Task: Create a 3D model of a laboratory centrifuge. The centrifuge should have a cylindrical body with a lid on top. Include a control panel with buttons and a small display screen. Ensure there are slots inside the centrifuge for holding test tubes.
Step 600:
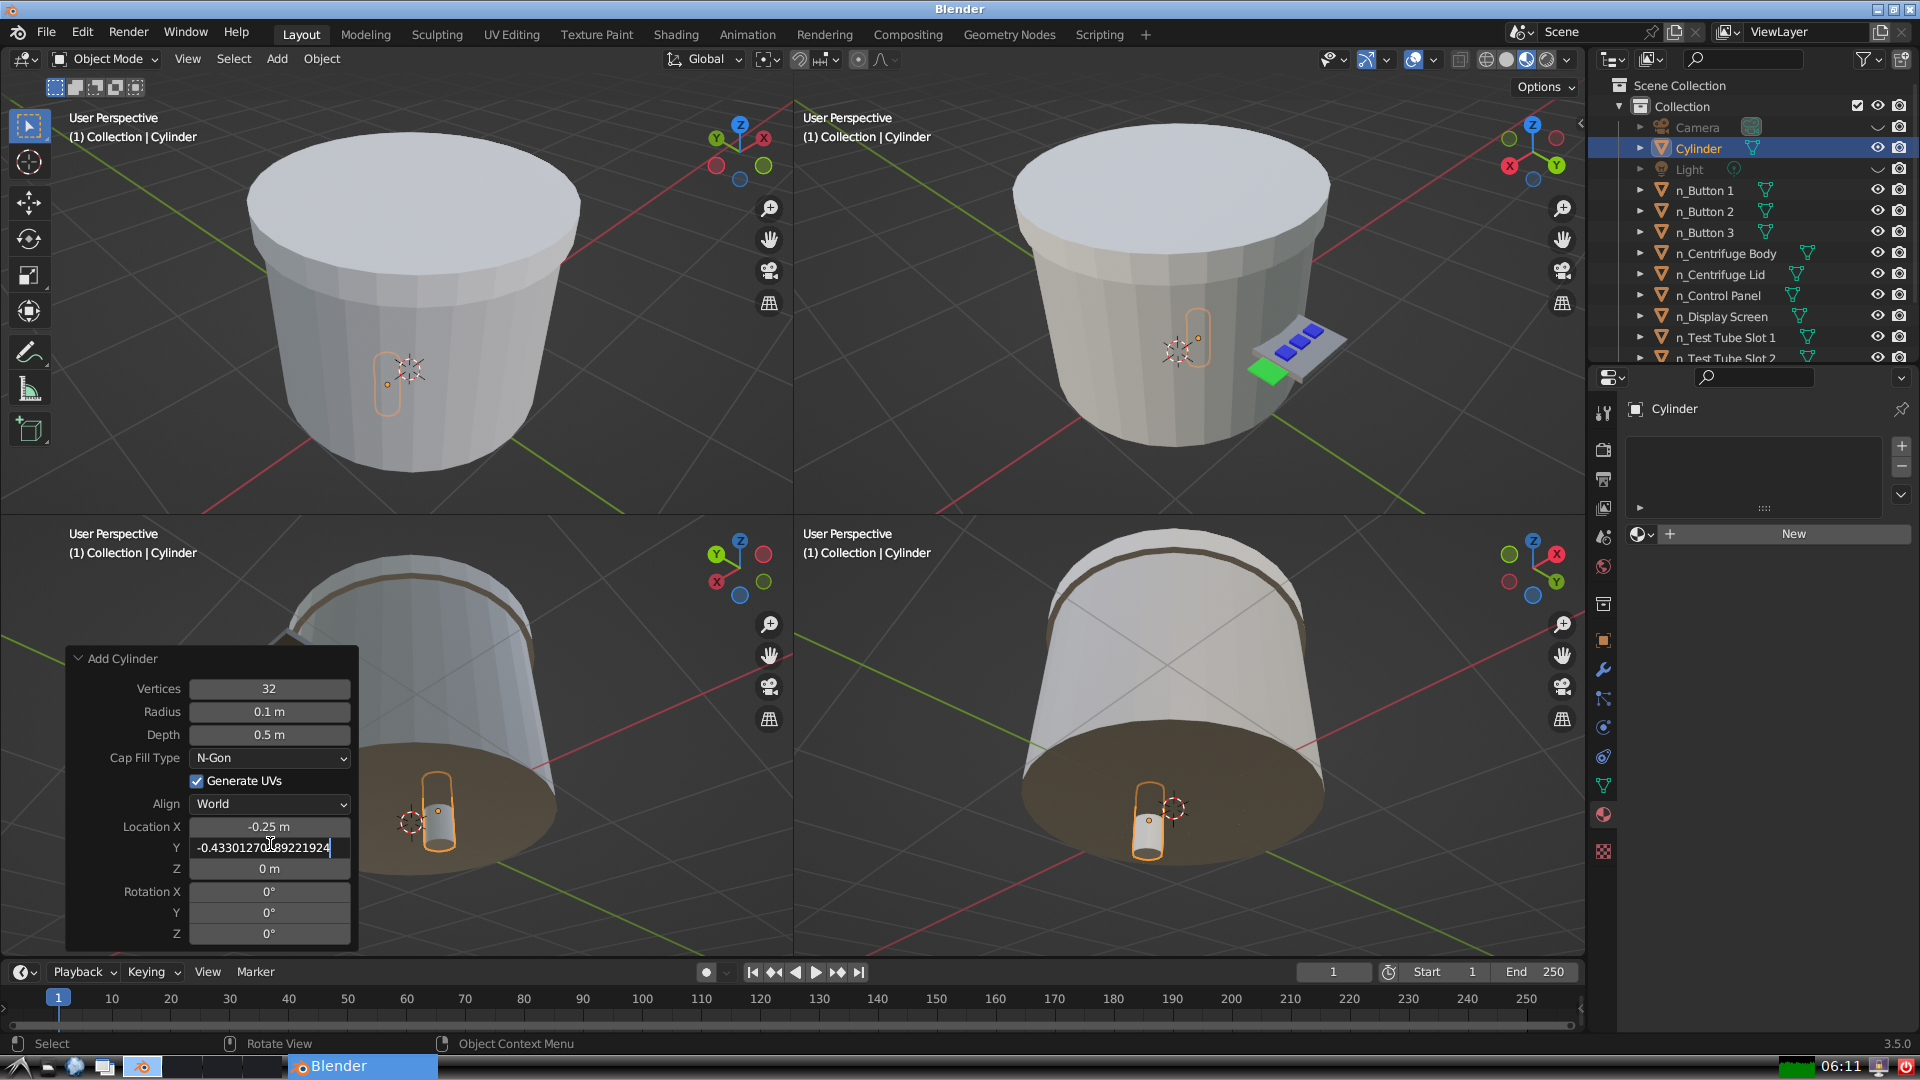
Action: {"key_press": ['Return']}